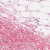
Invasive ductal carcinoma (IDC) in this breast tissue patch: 0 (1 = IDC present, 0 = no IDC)